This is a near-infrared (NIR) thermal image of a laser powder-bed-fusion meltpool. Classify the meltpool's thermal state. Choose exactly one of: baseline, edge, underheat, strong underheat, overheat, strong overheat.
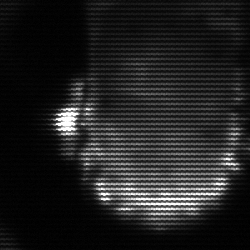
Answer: baseline